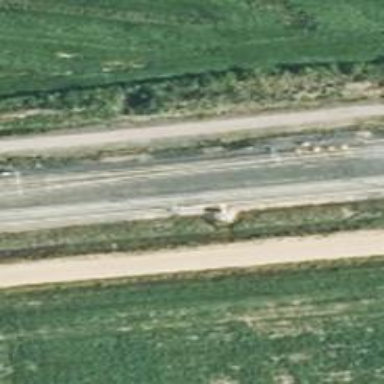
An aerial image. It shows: Railway track with continuous electrified contact line.